Question: I hope I worded the title correctly.
Basically I am working in a sharepoint environment.
On every page of my site I have a sidebar menu with quicklinks to various other pages.
In my sidbar menu which is mostly, if not entirely, generated by SharePoint each menu item in the list is given the class 'menu-item-text'.
Now there is a specific menu item where I want to, using javascript, append text to the existing text. A counter specifically.
So I have something like this..
- - - - -
and I want to do a calculation on page load and display the numeric results of the calculation to MenuItem3, such as..
- - - - -
So I assume the way to do this is via javascript. And normally this would be easy if I could target it directly with an ID, but I have a generic class name like this - '<span class="menu-item-text">MenuItem3</span>'
If I use 'document.getElementsByClassName('menu-item-text')', i am given back a 'HTMLCollection[389]'
how can i find the 'MenuItem3' item in this array? I assume I can idenitfy by where the 'innerHTML' of the 'menu-item-text' object is equal to 'MenuItem3'.
But unsure how. :)
Thanks!
EDIT:
Here is what the html looks like on the page for the side bar. There is a lot to it...

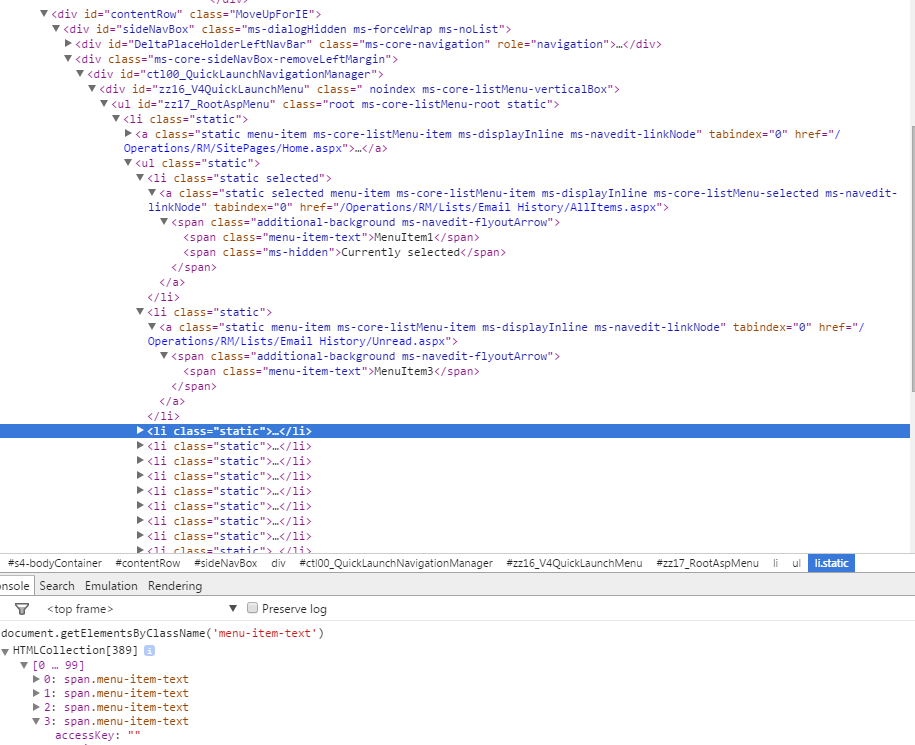
Answer: Well either your class name or html text should be permanent fixed with html.
If text are fixed like '' and having class ''
then you can do in this way.
'''
var element = $('.menu-item-text:contains("MenuItem3")')
'''
otherwise you should allocated to each element based on your requirement.
Here is <URL>